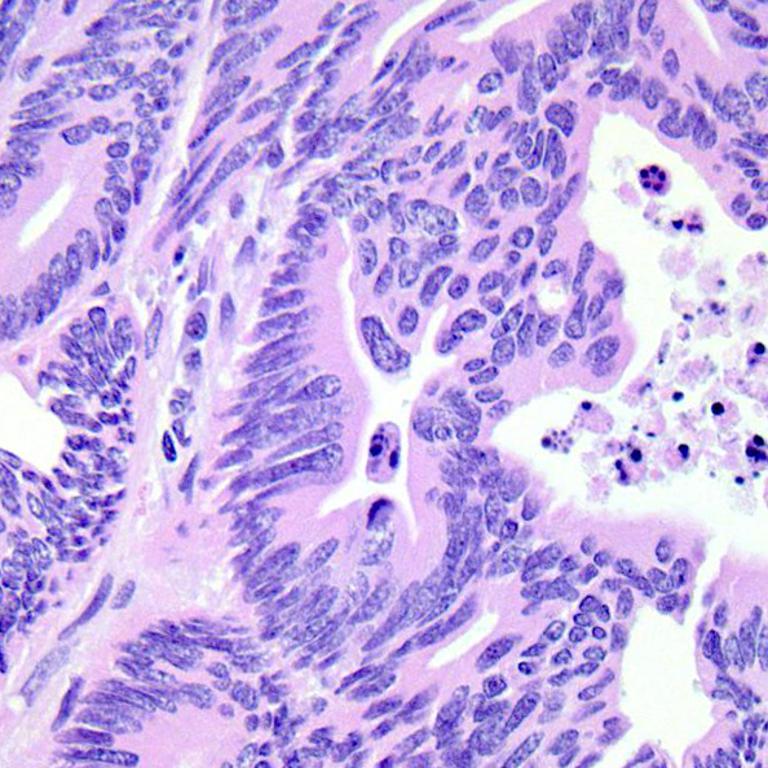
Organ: colon
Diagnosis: adenocarcinomas